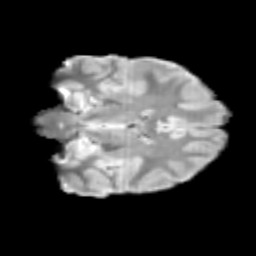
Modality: T2w
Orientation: coronal
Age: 11
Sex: female
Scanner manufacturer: siemens
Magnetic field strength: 3 T
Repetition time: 3.8 s
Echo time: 0.07 s